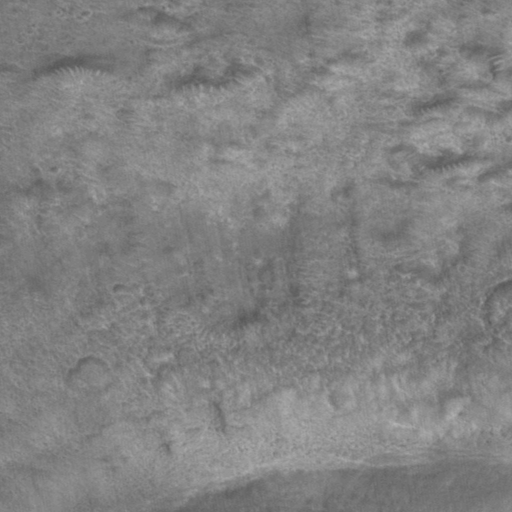
Classes present: Background